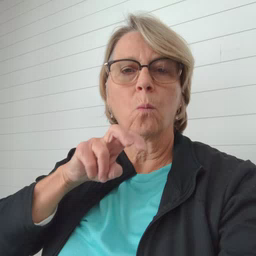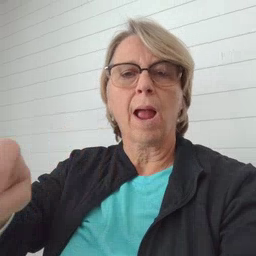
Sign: ride